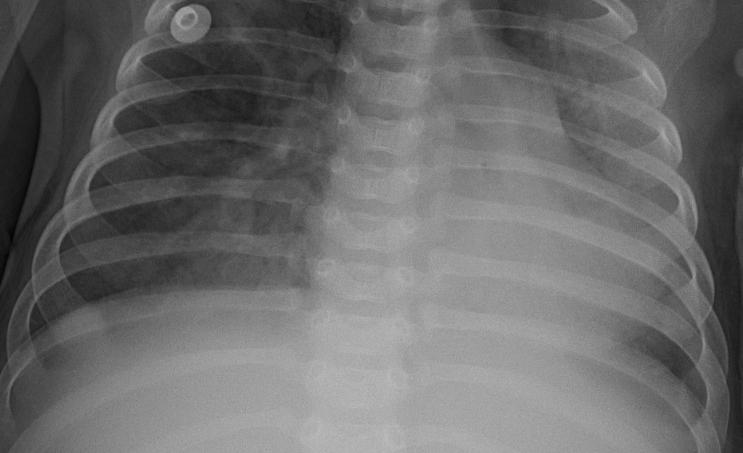
Diagnosis: PNEUMONIA